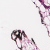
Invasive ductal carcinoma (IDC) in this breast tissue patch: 0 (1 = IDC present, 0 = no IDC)